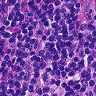
Metastatic tissue present: no